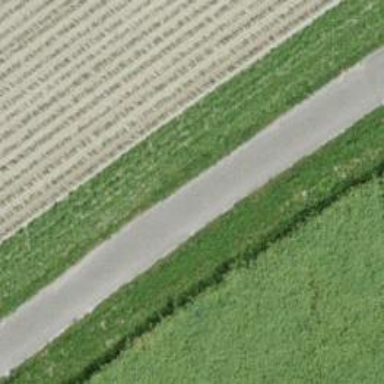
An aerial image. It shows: Unpaved track with grade2 quality type.